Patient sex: F
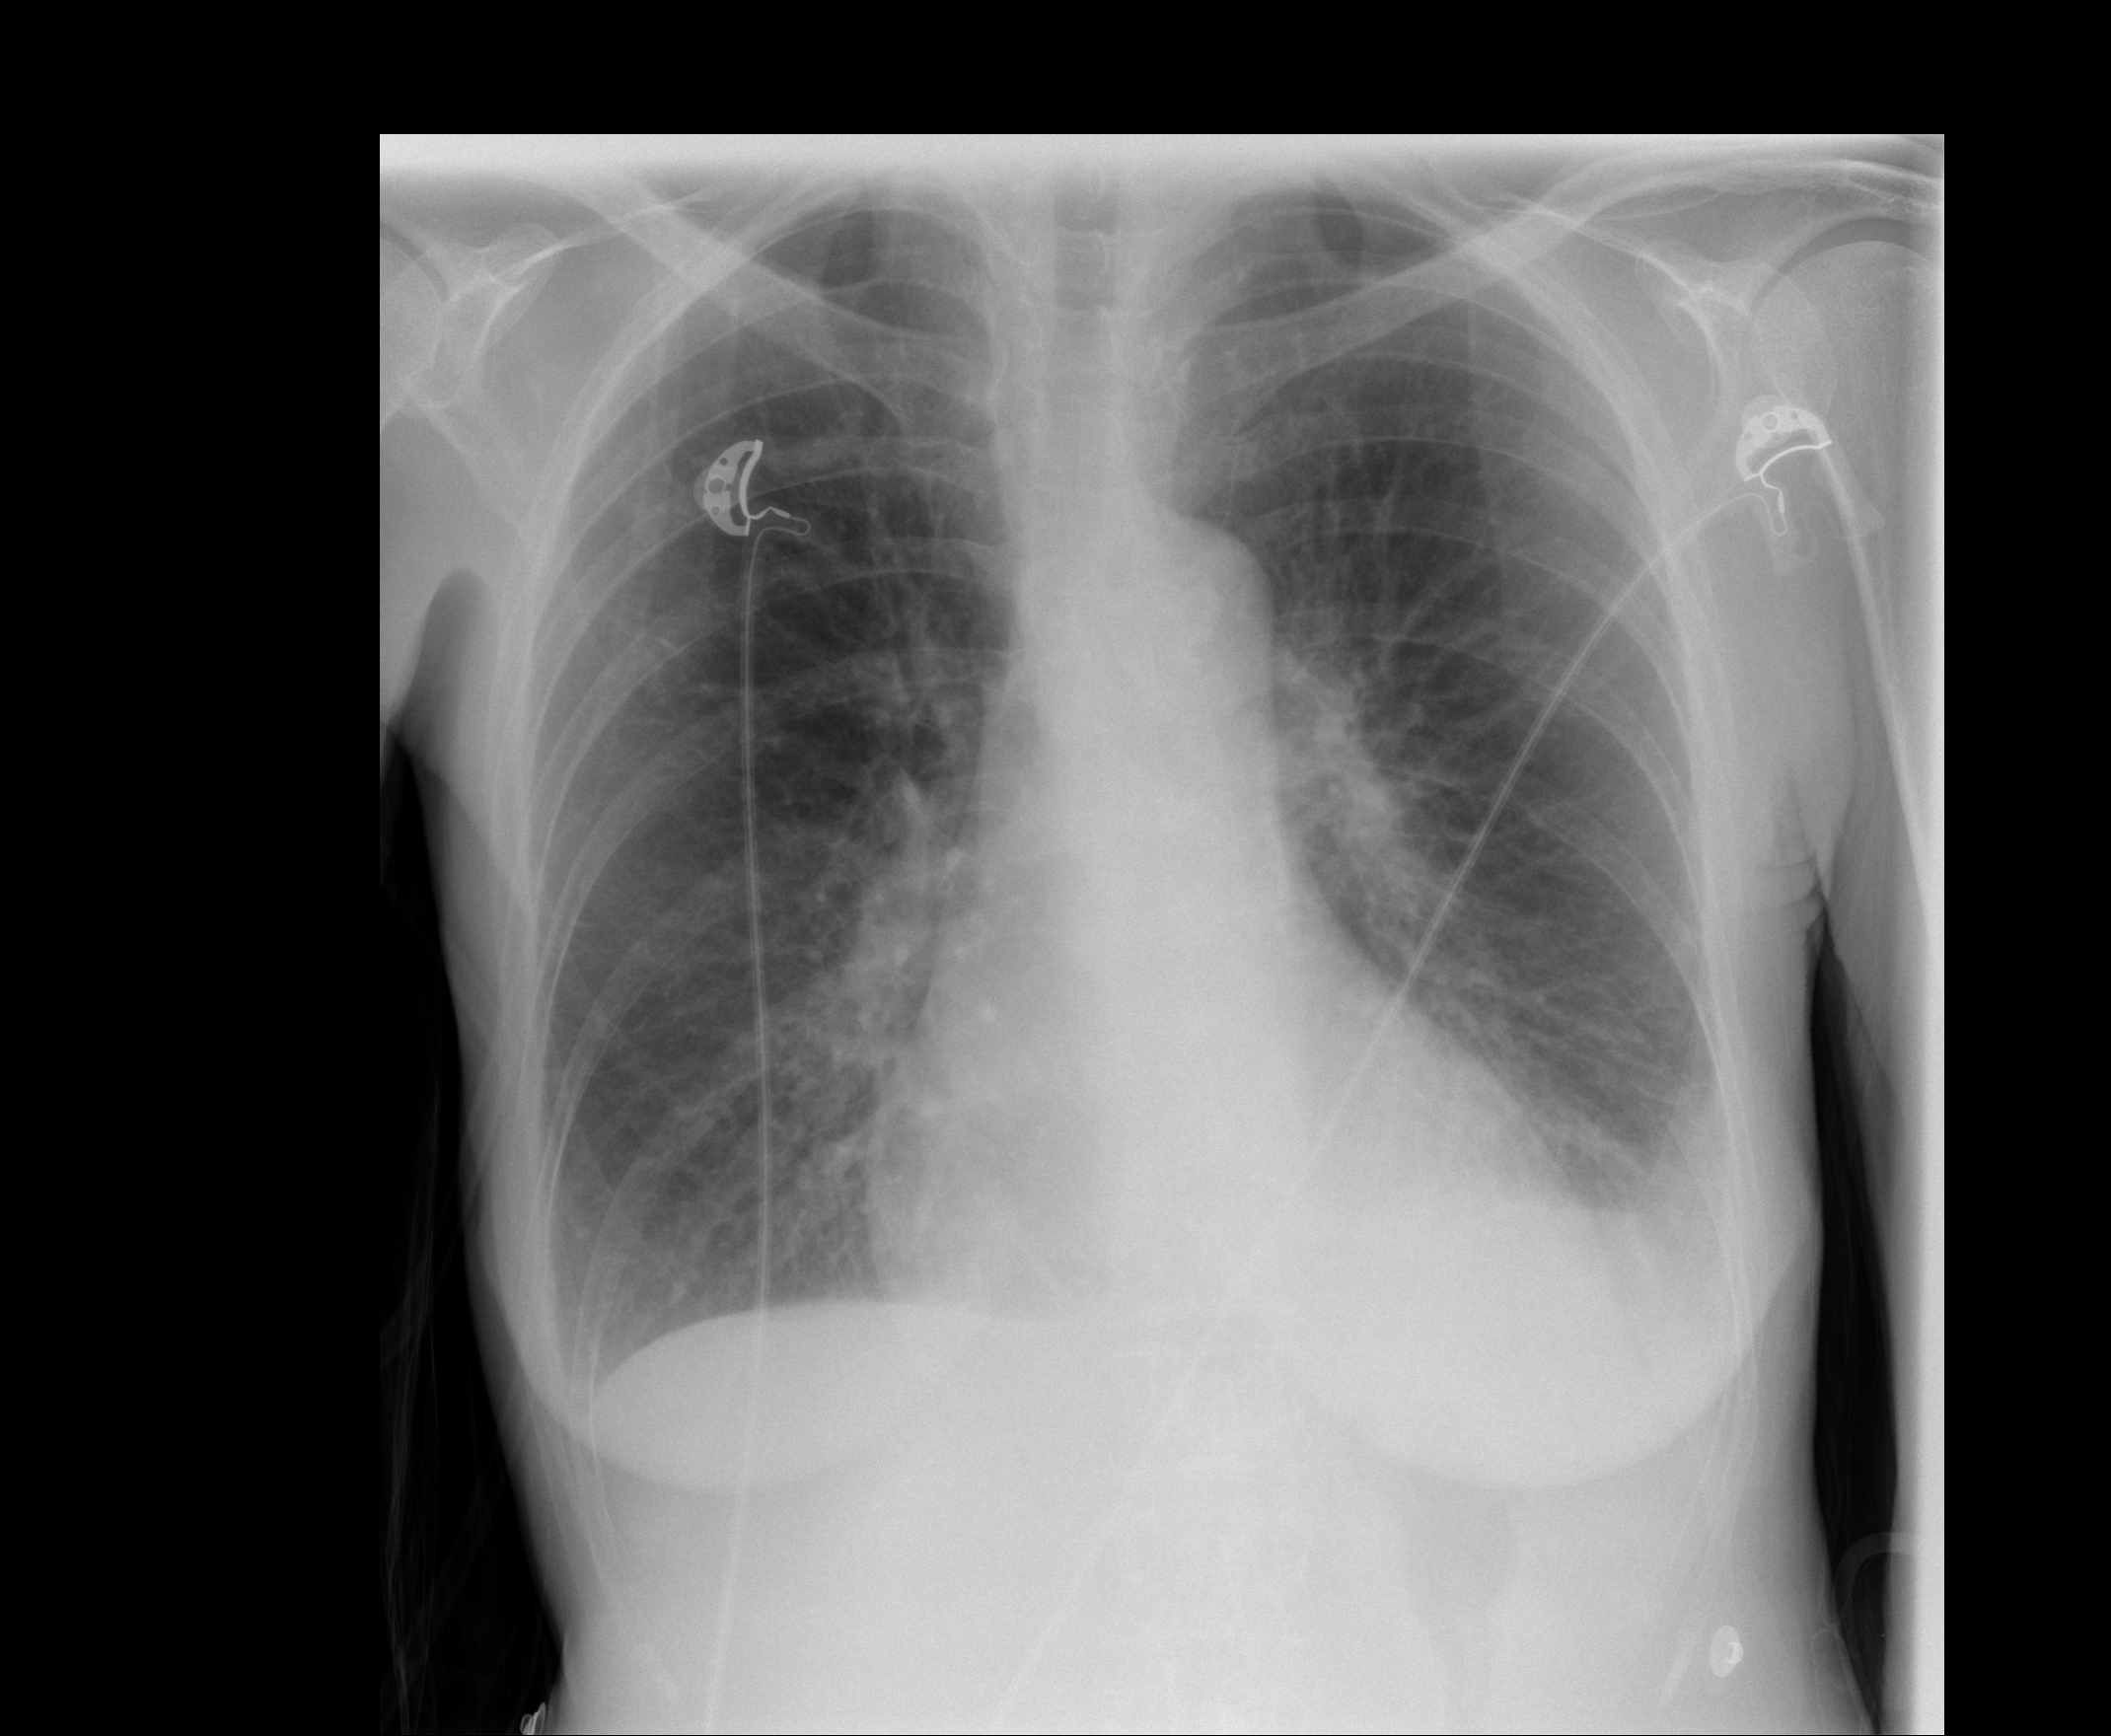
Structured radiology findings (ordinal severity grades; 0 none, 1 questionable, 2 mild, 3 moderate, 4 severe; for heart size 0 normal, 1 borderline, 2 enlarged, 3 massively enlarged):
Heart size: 1
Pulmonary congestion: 1
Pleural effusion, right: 1
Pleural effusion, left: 2
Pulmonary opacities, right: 0
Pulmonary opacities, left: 1
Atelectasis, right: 1
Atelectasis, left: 2